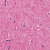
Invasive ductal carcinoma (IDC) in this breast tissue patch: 0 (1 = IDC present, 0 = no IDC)